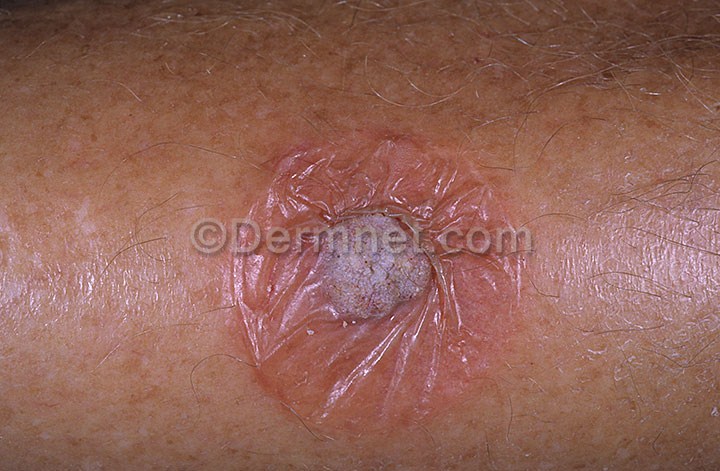
Disease: Warts Molluscum and other Viral Infections